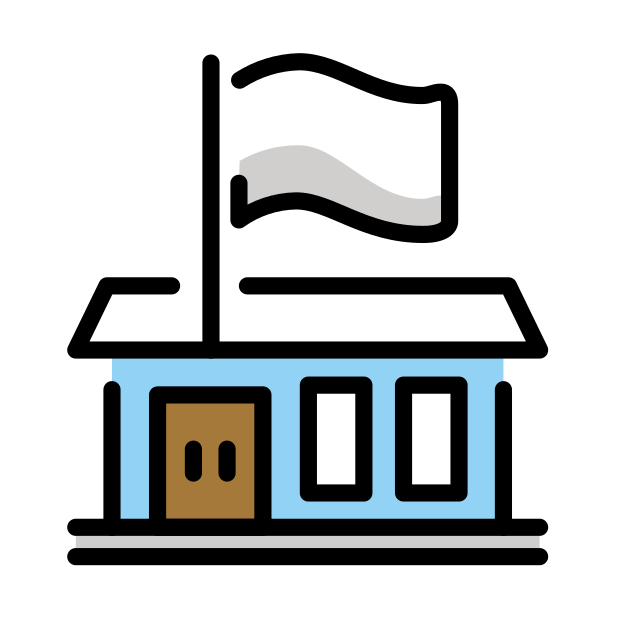
flagged building